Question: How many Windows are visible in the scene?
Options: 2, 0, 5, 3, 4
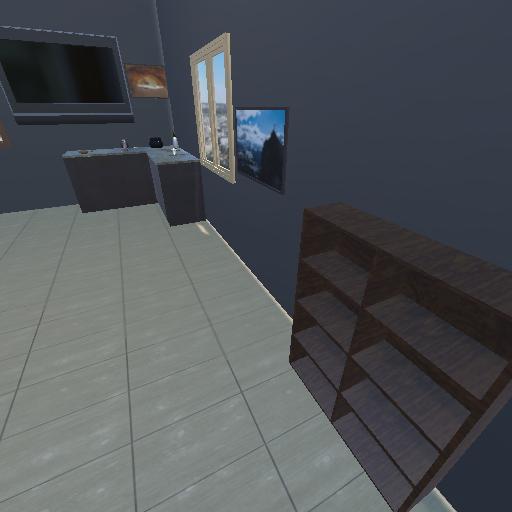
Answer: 2